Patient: sex M, age 72
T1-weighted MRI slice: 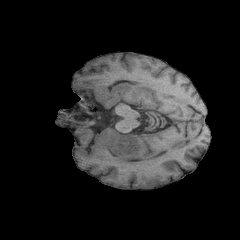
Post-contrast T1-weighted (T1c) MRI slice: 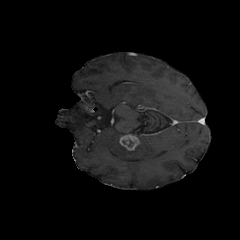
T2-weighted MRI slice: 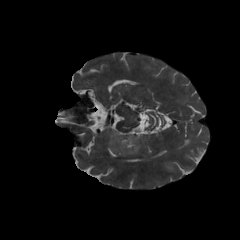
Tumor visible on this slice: yes
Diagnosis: Glioblastoma, IDH-wildtype
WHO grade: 4